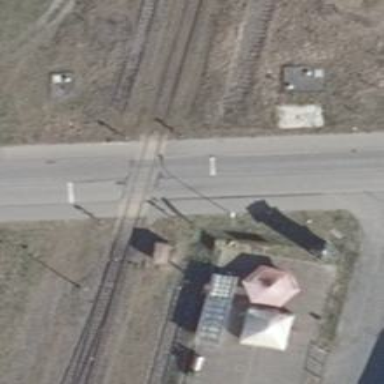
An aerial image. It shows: Uncontrolled railway crossing.